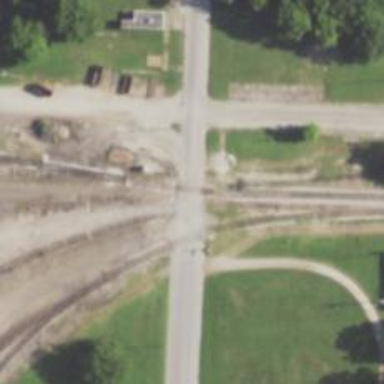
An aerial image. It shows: Level crossing along the railway.